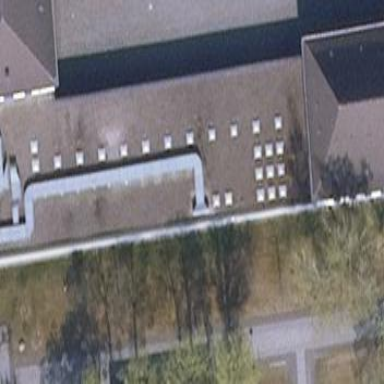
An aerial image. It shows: Part of building.